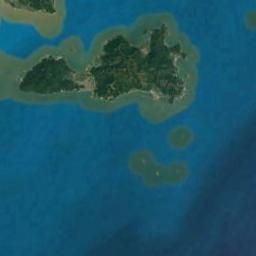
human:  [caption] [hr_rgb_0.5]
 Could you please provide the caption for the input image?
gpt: Many trees are on the island .

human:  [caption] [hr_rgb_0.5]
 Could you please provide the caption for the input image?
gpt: Some islands of different sizes with dense vegetation are surrounded by light blue waters .

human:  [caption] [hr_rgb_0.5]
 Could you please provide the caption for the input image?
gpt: The irregularly shaped green island is surrounded by blue sea water with mountains with green vegetation on the island .

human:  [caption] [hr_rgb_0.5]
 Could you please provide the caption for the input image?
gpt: Islands are long and thin .

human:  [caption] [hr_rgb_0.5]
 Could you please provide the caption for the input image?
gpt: The green island is on a blue sea .